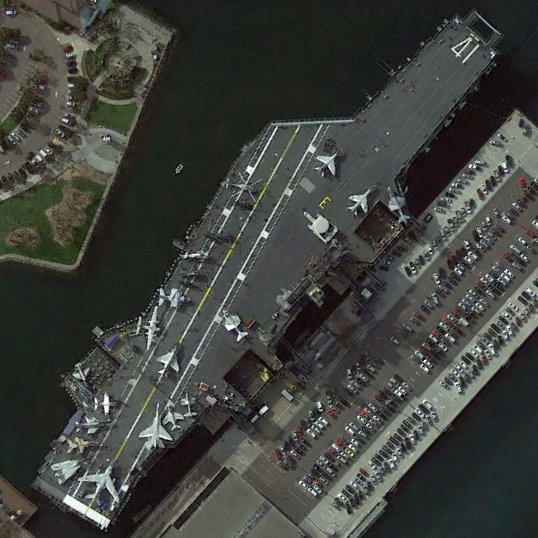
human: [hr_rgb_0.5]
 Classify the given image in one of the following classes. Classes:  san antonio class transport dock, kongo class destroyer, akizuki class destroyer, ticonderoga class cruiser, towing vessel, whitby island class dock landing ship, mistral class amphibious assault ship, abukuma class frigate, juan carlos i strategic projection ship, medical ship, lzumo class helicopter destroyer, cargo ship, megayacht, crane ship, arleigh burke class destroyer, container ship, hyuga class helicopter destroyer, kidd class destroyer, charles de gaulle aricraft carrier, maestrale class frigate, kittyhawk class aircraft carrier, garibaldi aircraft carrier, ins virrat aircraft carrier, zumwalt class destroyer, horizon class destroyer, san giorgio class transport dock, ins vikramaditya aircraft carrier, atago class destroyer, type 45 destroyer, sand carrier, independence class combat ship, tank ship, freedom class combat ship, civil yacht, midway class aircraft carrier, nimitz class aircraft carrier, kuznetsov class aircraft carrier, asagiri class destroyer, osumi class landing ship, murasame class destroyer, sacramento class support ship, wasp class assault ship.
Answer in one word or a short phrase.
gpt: Midway class aircraft carrier